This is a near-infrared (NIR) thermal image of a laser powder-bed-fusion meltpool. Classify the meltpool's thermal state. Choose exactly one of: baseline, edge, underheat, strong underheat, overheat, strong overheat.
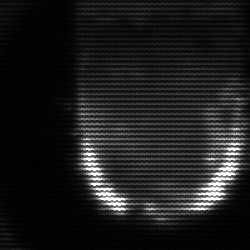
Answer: baseline